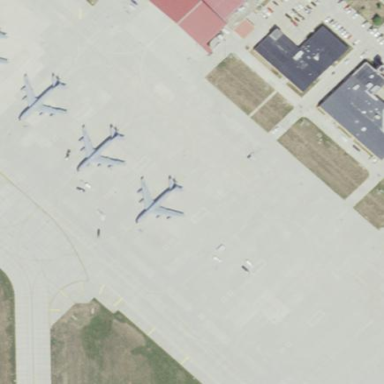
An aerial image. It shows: Apron at the airport.